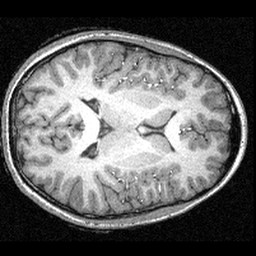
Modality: T1w
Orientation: axial
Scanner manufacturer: siemens
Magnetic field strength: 3 T
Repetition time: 1.57 s
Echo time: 0.00304 s